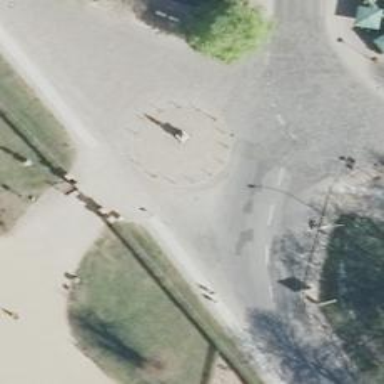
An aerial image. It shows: Historical memorial featuring statue.